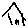
Label: house